Interaction volume radius: 5 \u00c5
Interaction volume height: 15 \u00c5
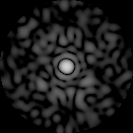
Disorder parameter: 0.8168